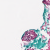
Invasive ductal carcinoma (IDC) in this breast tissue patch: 0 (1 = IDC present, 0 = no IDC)